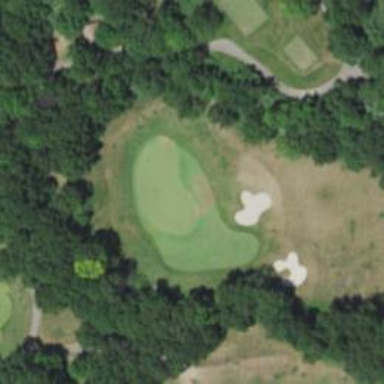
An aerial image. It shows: View of golf hole.